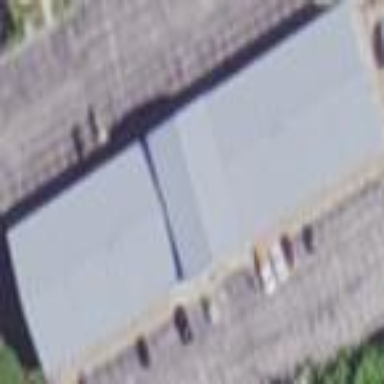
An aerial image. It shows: Restaurant in building.